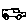
Label: car